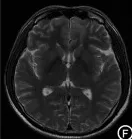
The follow-up after anti-syphilitic treatment indicated that the abnormal signal on the left frontal lobe was significantly absorbed in T1, T2 and enhanced scan (F-J).
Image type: radiology (mri)